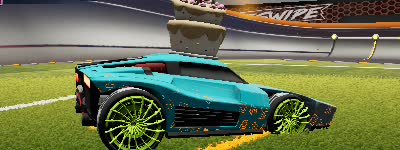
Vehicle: breakout